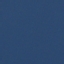
Land use / land cover class: SeaLake